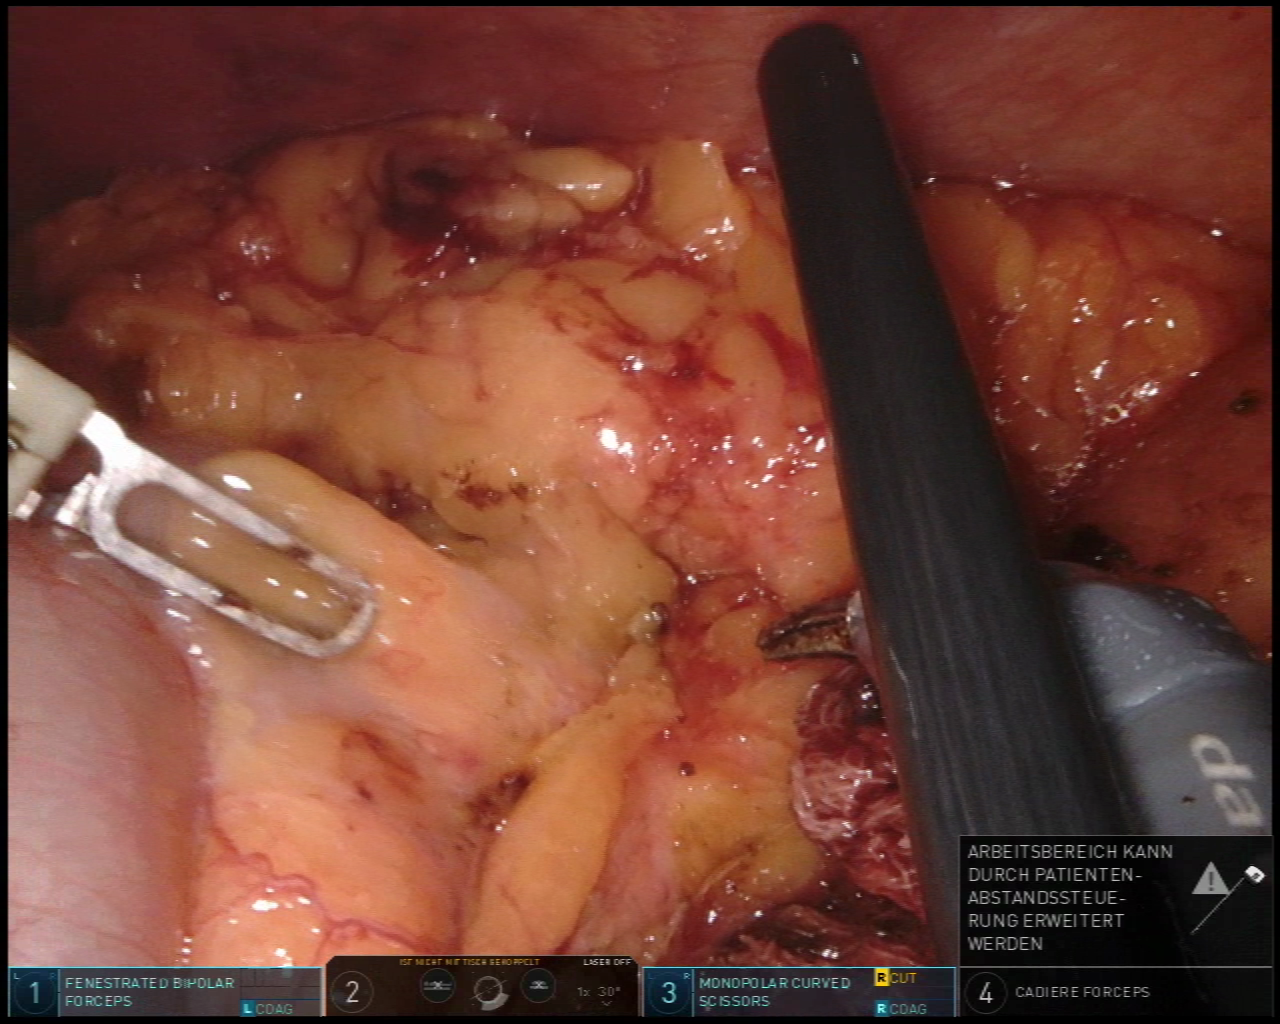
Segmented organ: pancreas
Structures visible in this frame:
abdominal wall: yes
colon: yes
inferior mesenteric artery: no
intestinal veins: no
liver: no
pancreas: yes
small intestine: no
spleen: no
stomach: no
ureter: no
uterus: no
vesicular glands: no